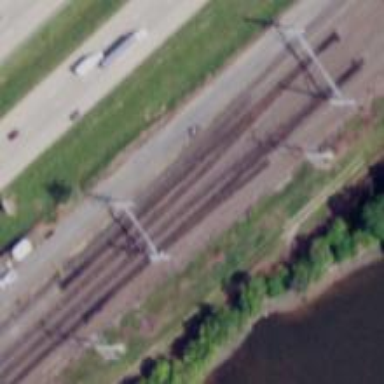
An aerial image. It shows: Railway track with contact lines for electrification.